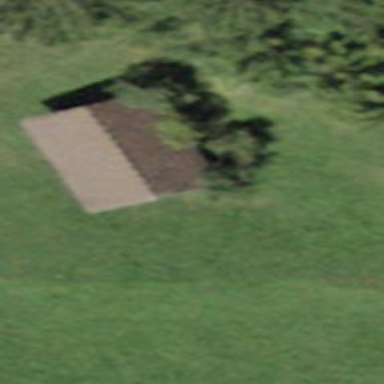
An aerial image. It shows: Shed.